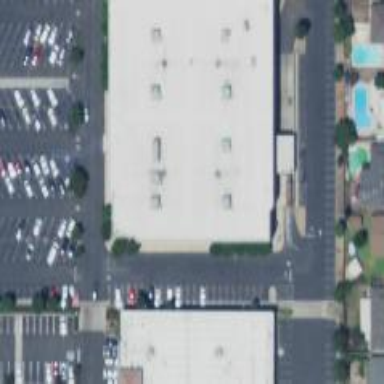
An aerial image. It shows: Department store building.